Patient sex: M
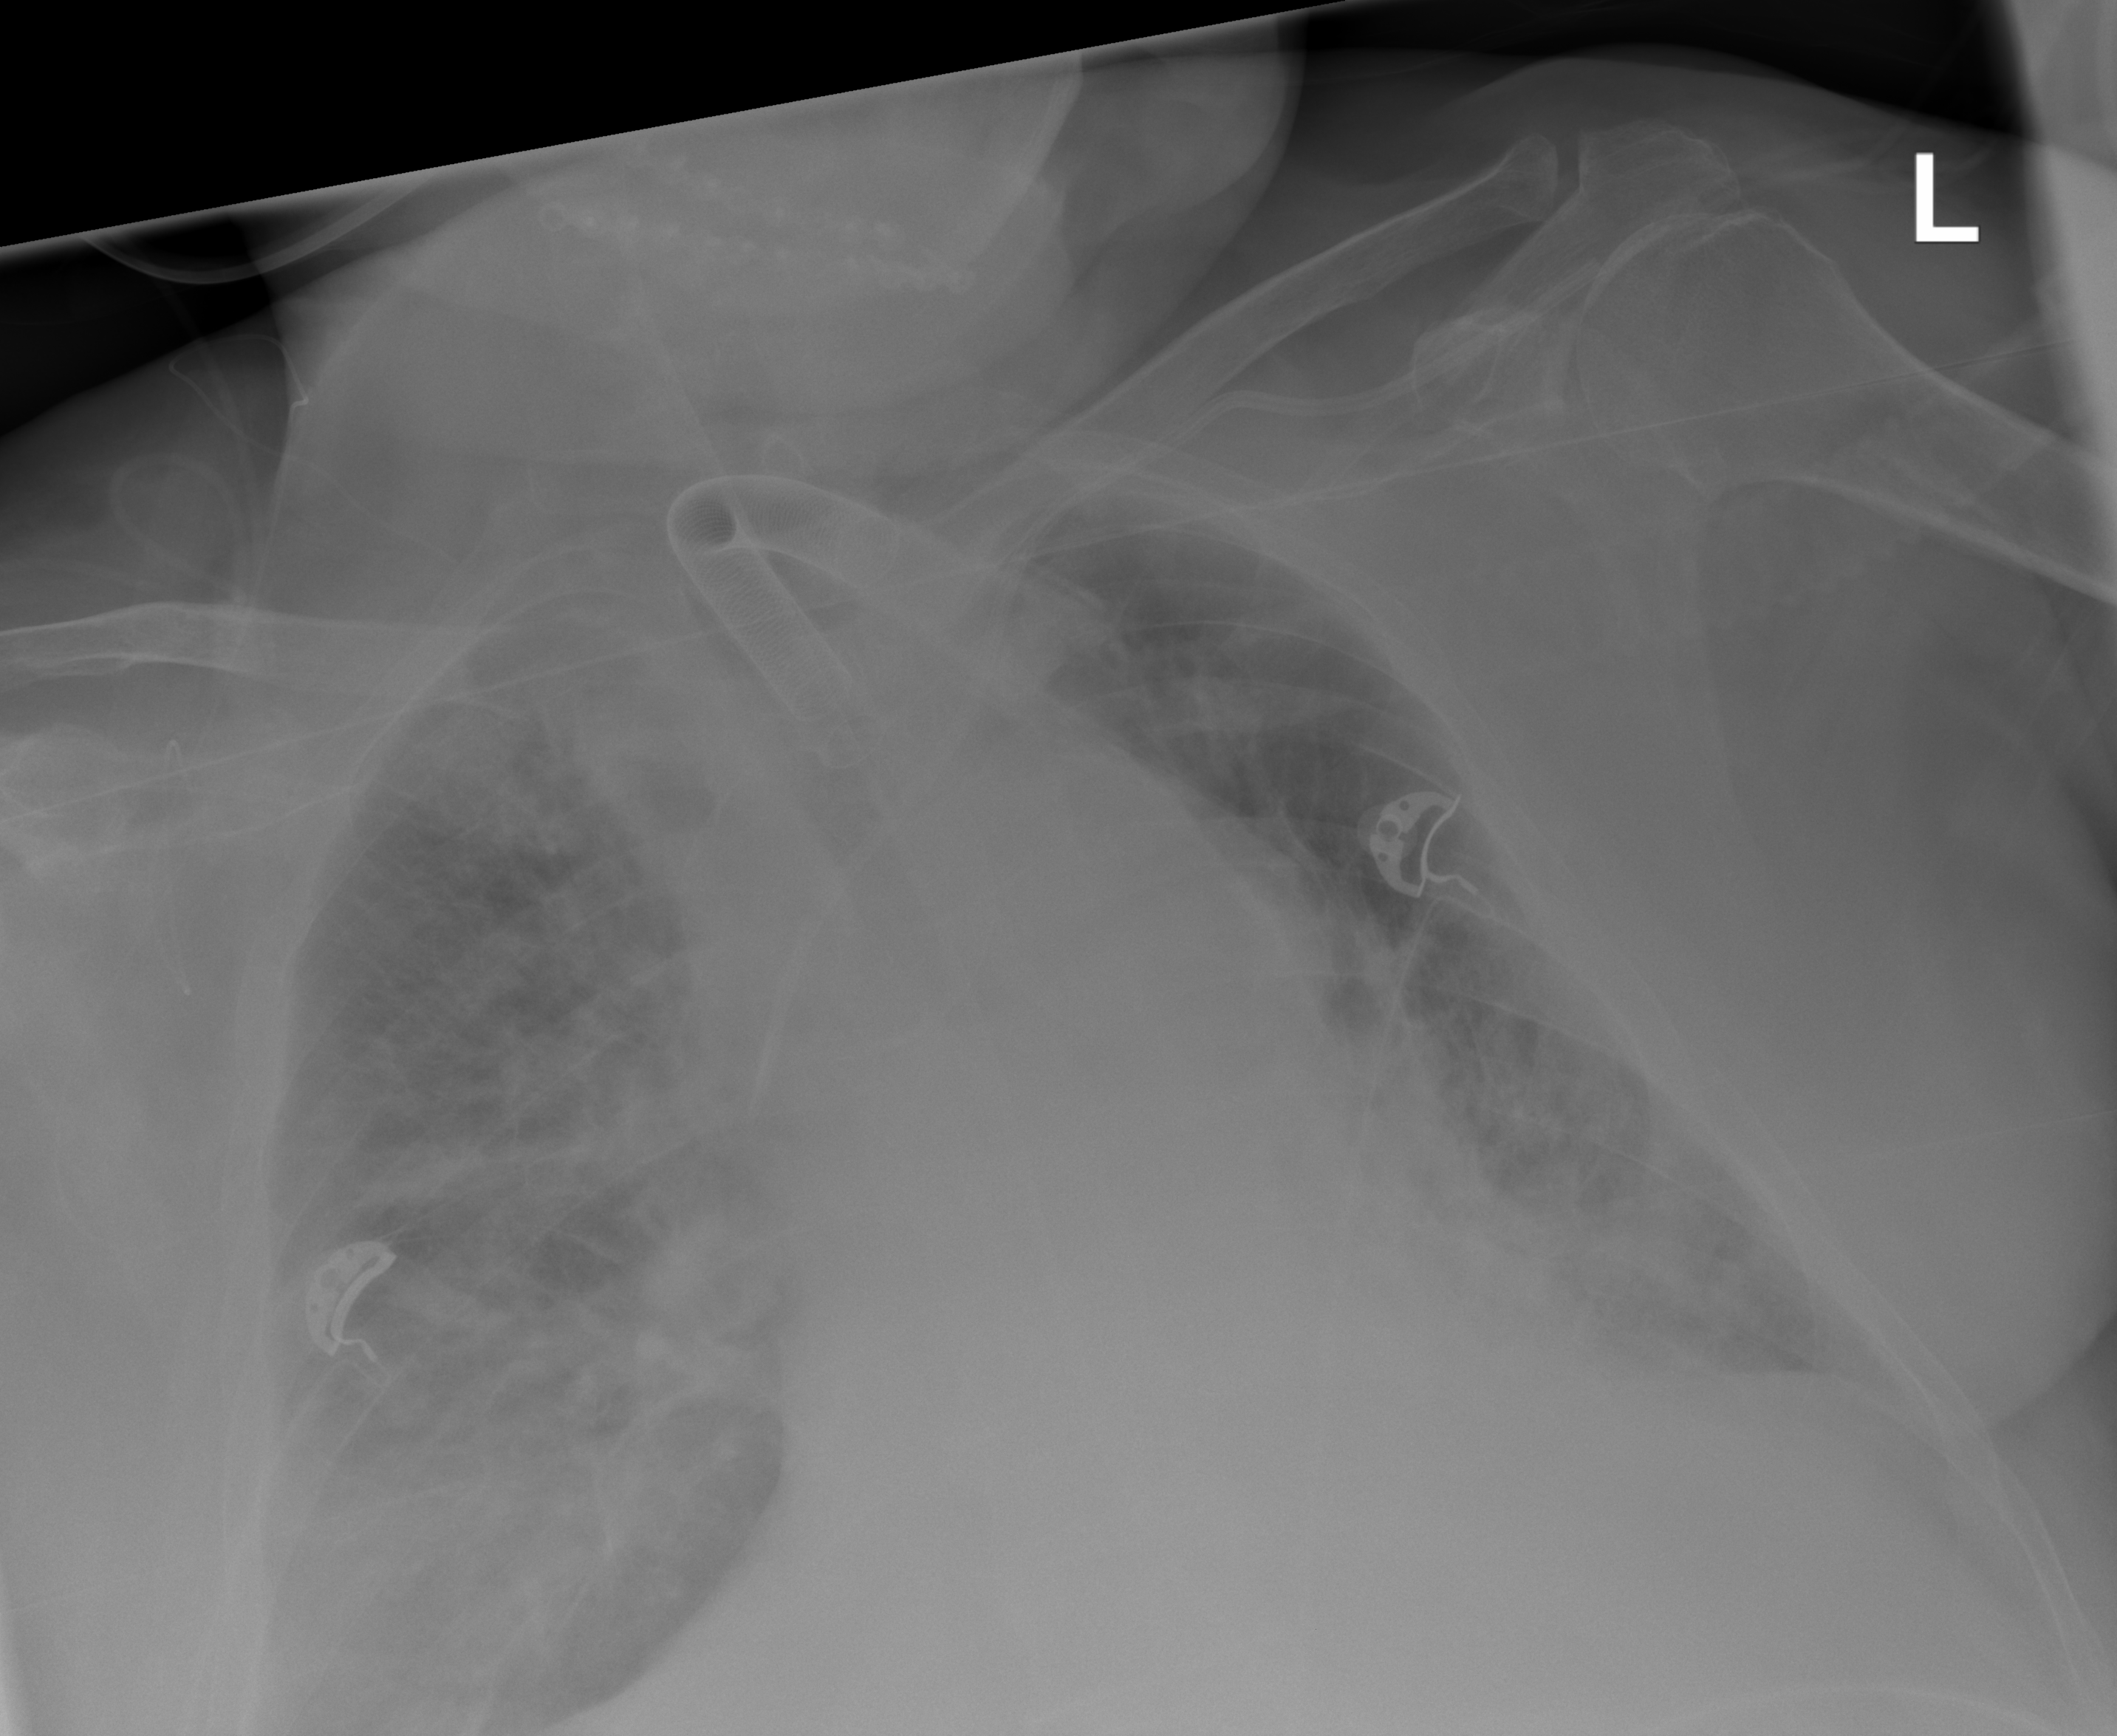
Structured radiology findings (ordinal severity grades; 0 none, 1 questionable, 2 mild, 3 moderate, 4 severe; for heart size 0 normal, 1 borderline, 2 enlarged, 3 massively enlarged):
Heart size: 2
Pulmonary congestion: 2
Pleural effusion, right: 2
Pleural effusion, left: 2
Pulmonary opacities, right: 2
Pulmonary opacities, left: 2
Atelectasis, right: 3
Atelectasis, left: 2